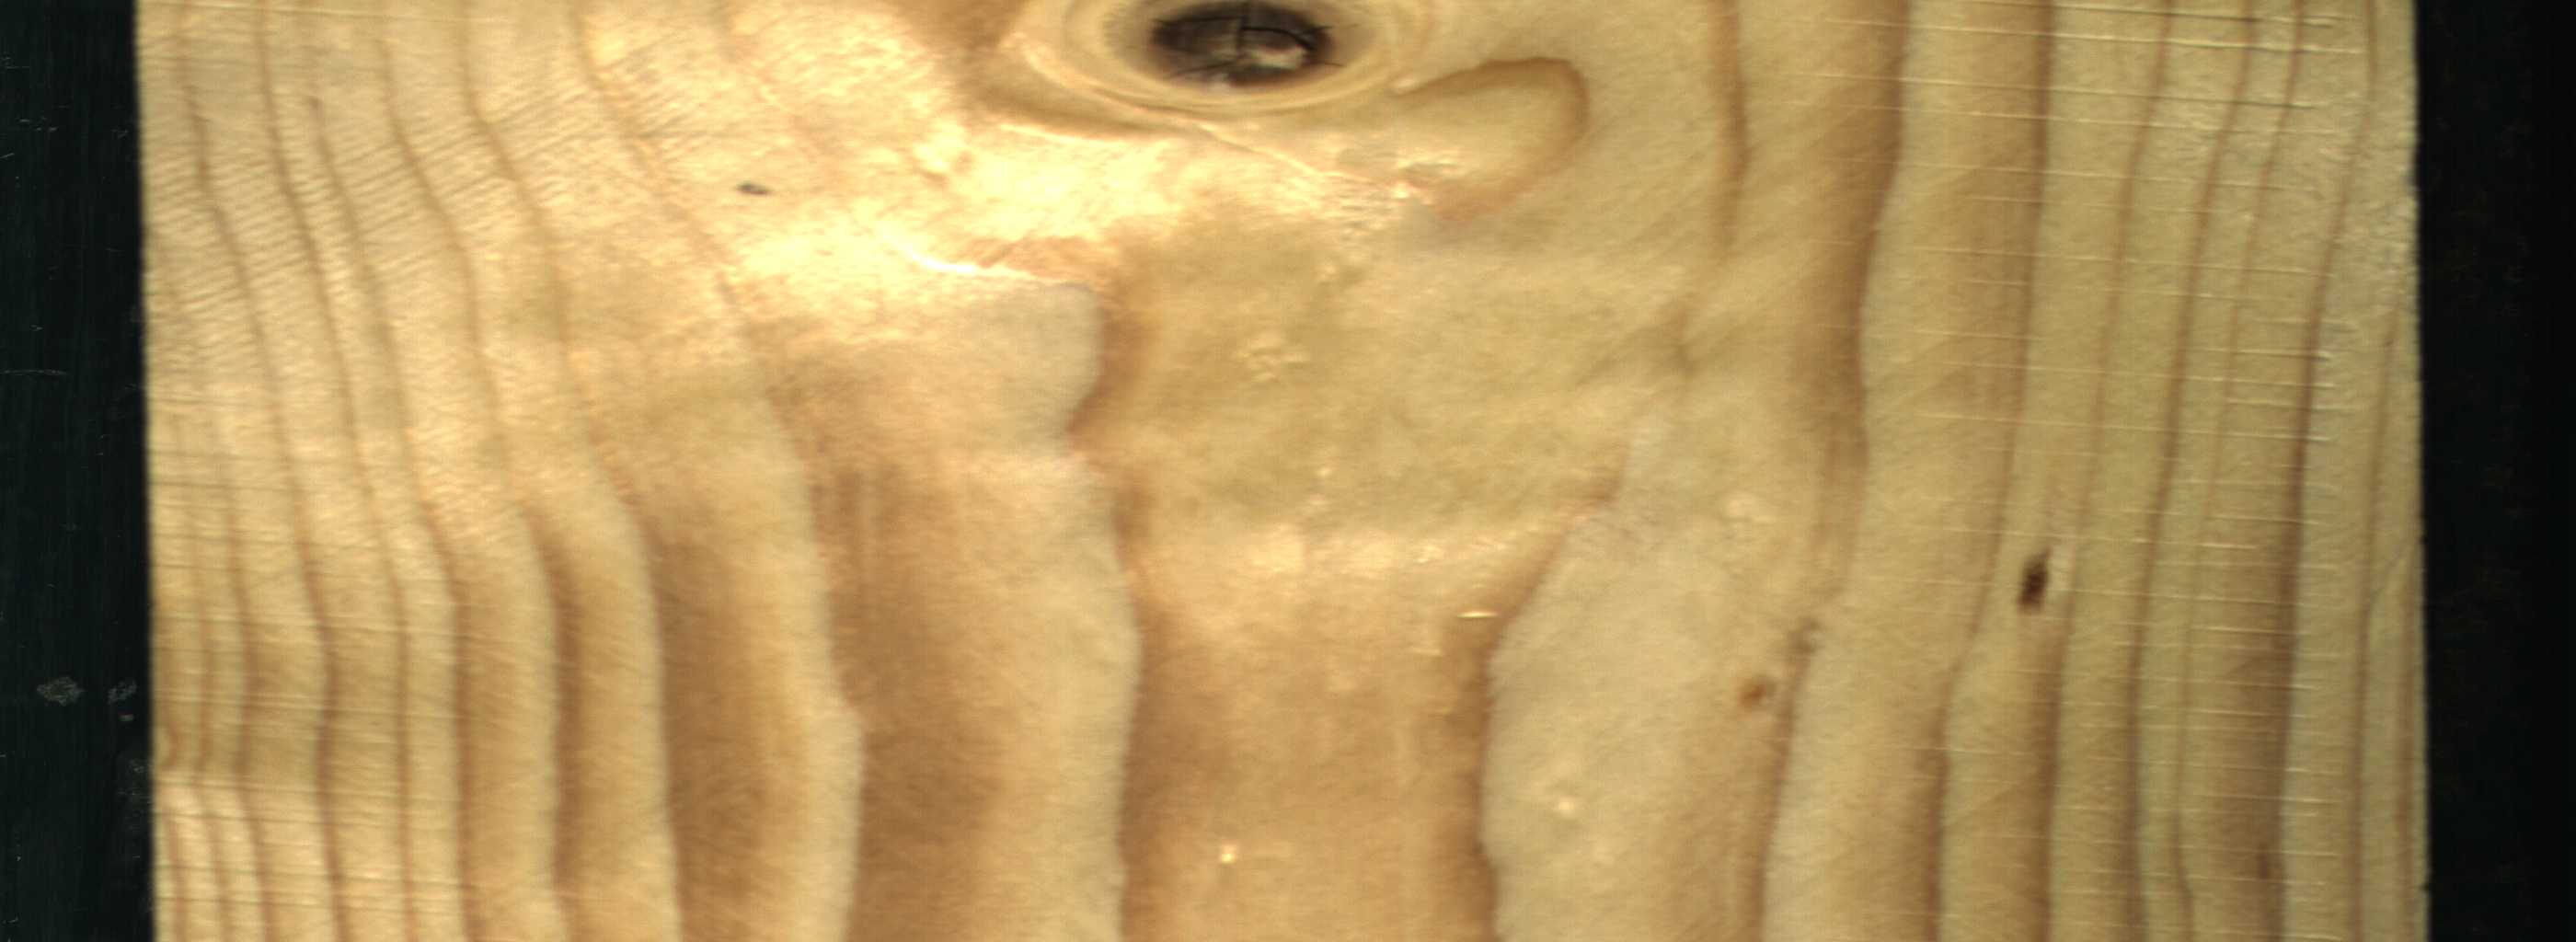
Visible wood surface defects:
resin
knot_with_crack